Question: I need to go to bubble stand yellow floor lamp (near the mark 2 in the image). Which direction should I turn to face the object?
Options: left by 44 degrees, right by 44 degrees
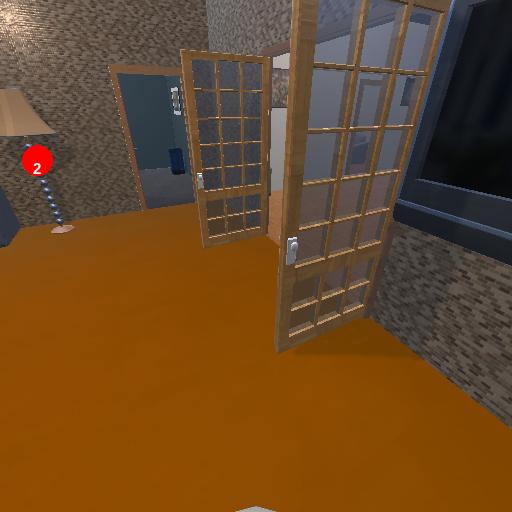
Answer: left by 44 degrees